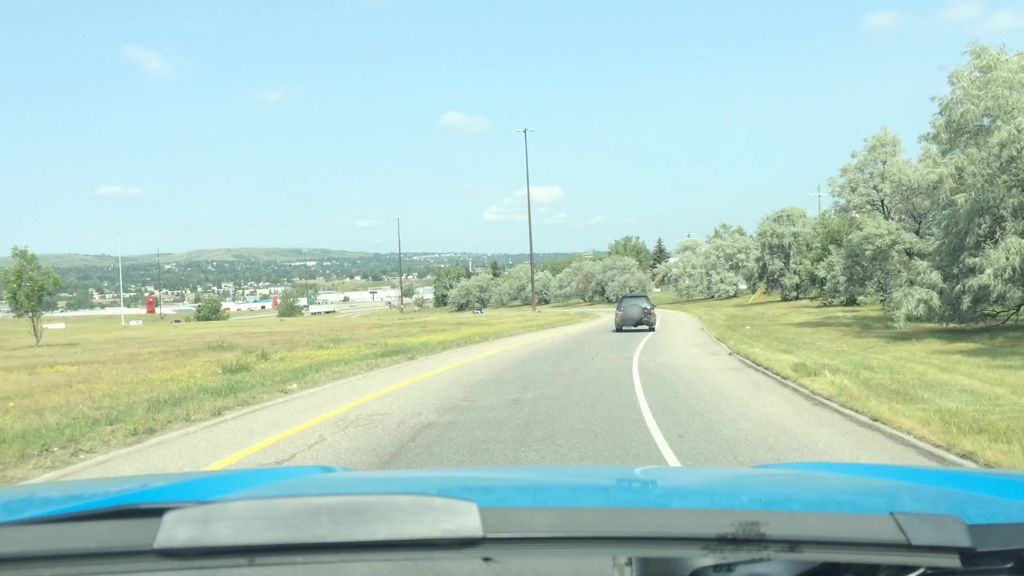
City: calgary